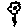
Label: flower